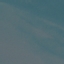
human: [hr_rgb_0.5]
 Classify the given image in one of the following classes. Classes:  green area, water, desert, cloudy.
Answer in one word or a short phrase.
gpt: water